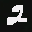
Label: 2